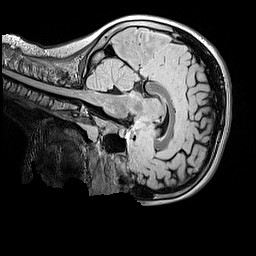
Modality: FLAIR
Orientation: sagittal
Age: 9
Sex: female
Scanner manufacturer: siemens
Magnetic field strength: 3 T
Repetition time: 5 s
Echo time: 0.388 s